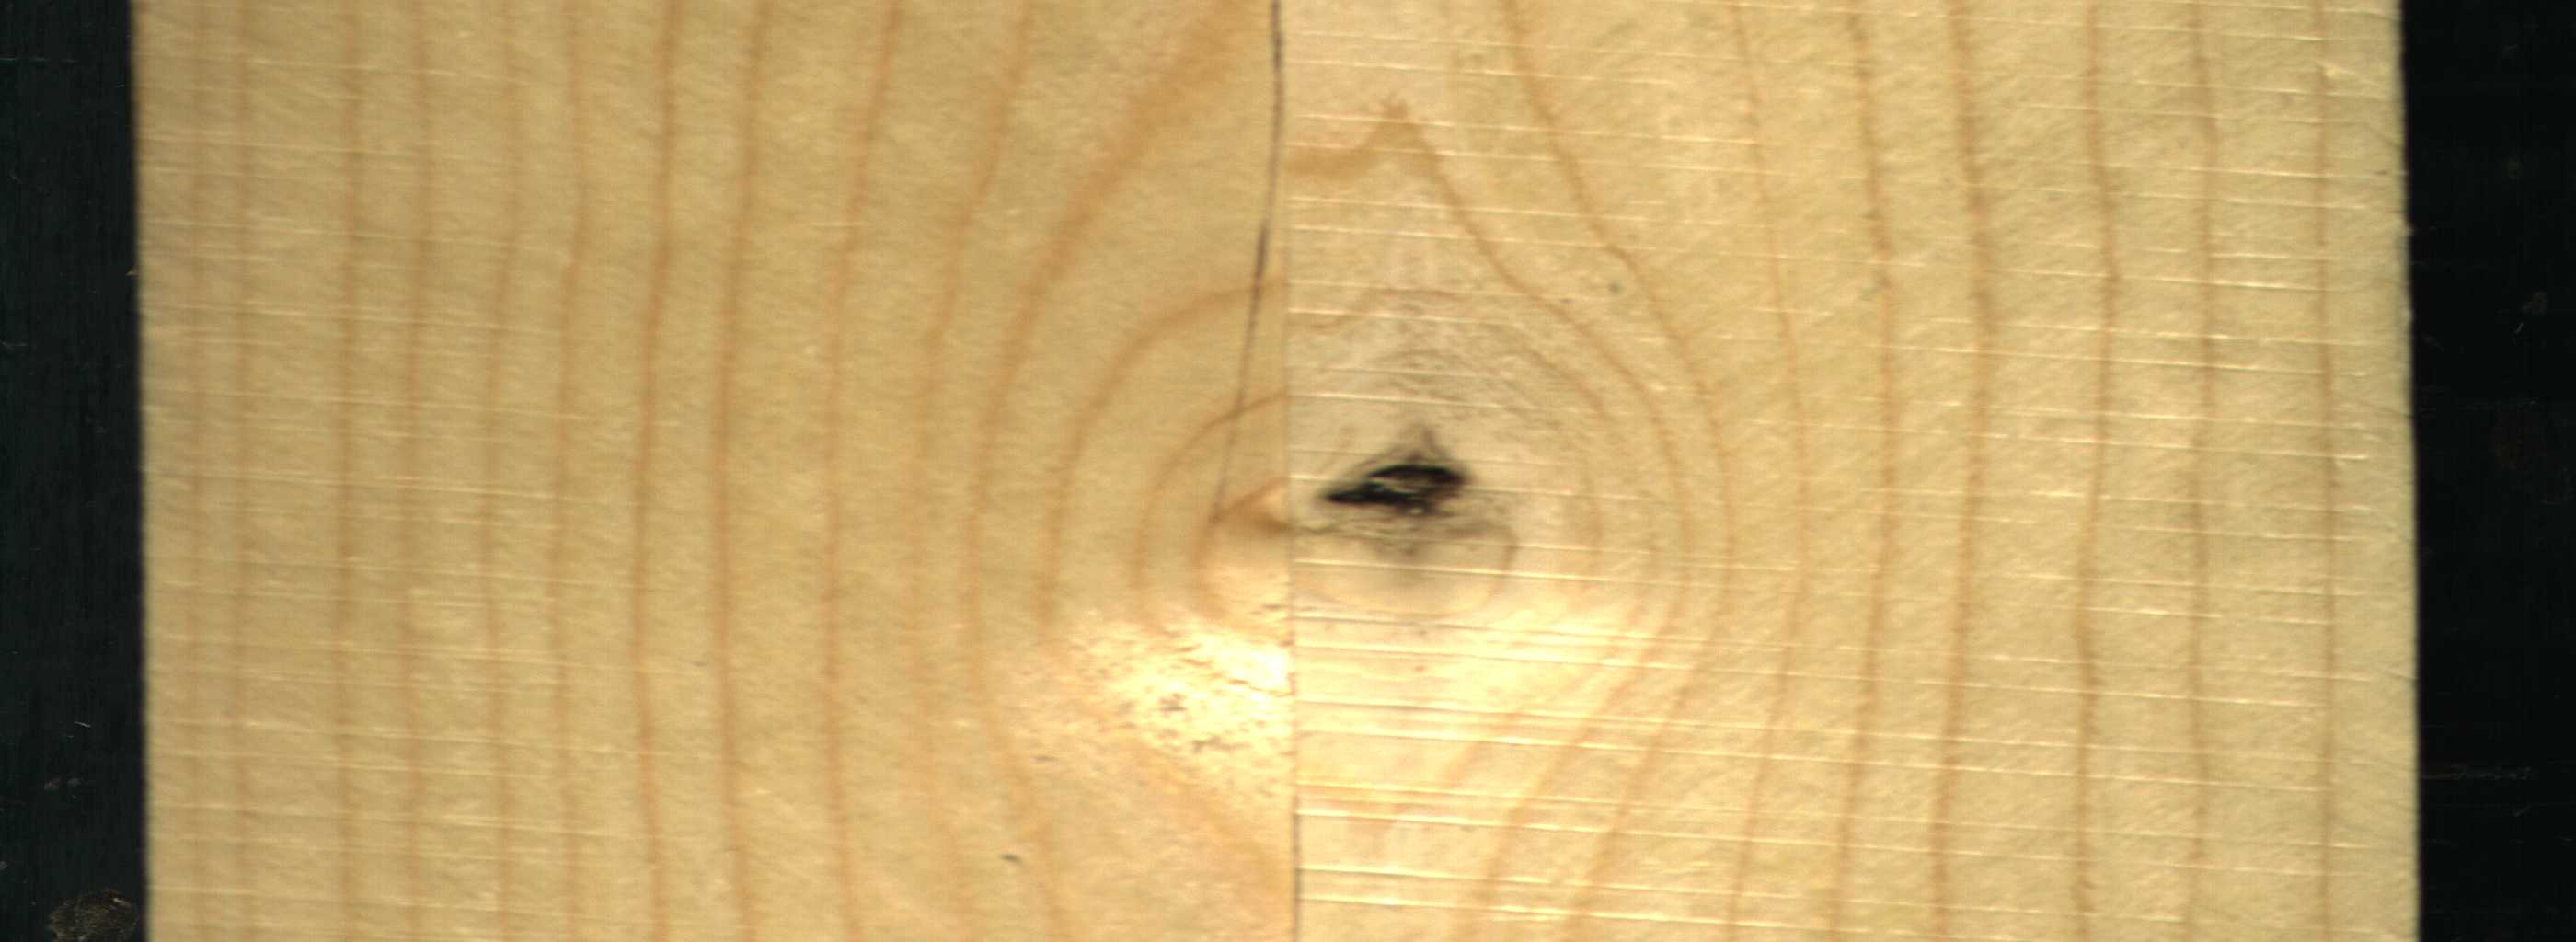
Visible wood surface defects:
Crack
Dead_Knot